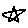
Label: star